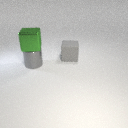
large gray metal cylinder to the left of large gray rubber cube